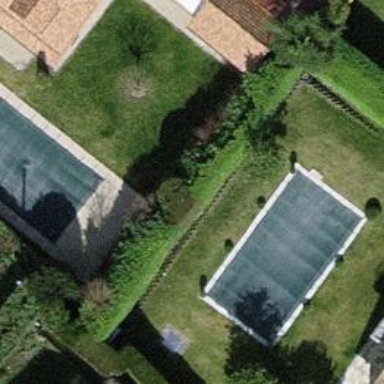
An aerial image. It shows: Swimming pool located in leisure land.